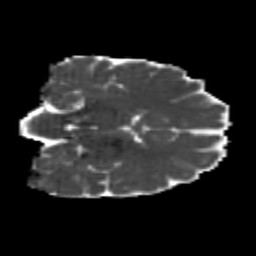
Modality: MD
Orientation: coronal
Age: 22
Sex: female
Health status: healthy
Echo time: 0.074 s